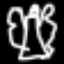
Label: angel